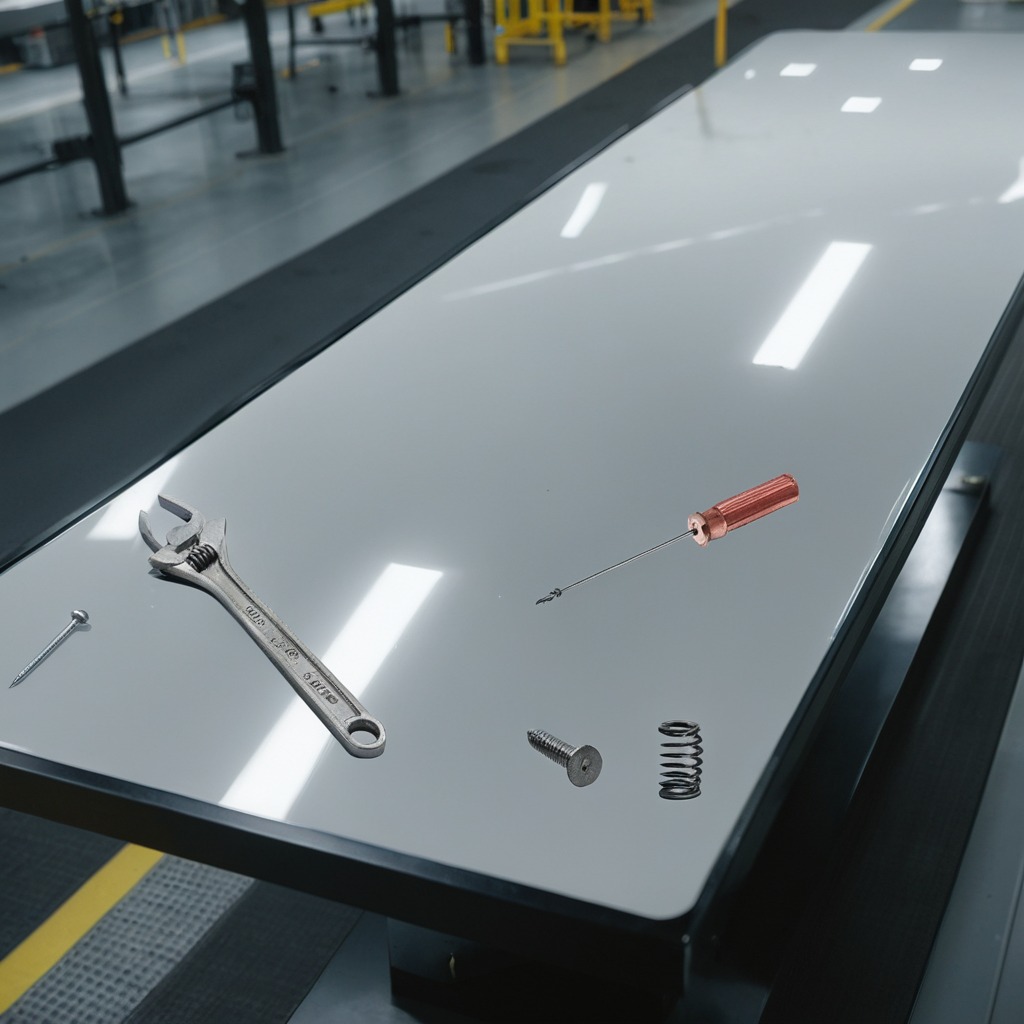
A metal machine screw, an iron nail, a coiled metal spring, a screwdriver, and a wrench are lying on a high-gloss table in a ship maintenance bay industrial lighting.